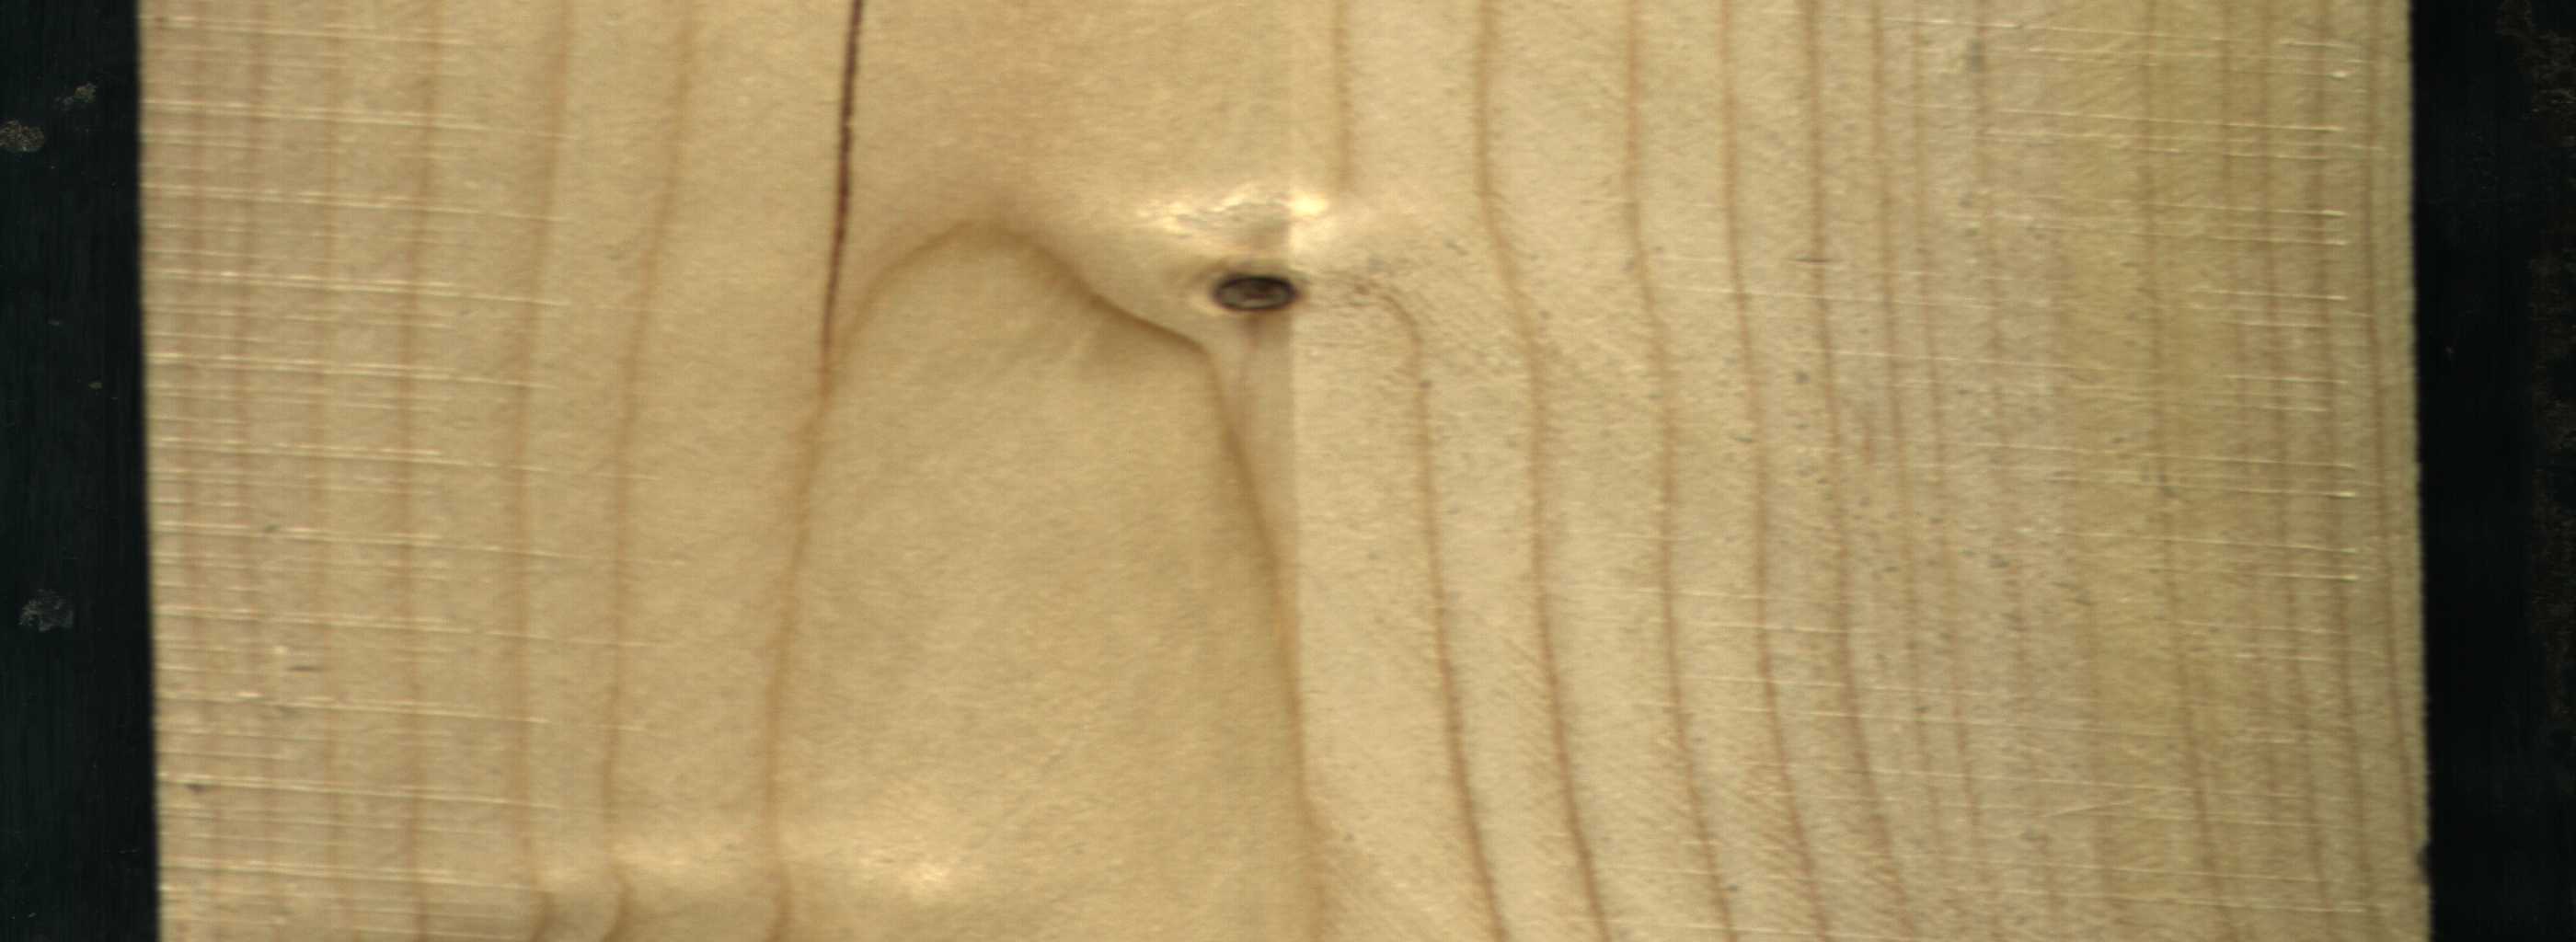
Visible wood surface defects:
resin
Dead_Knot